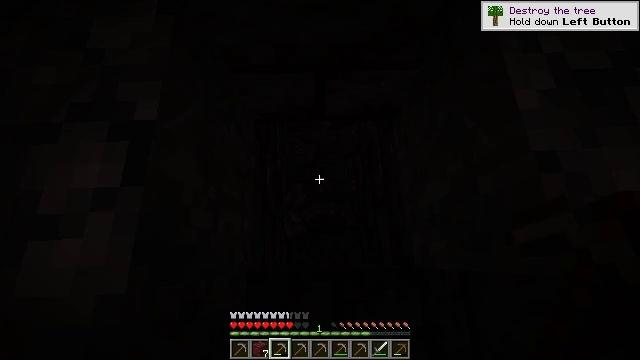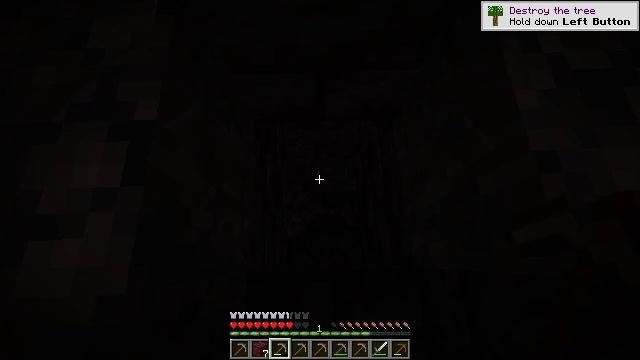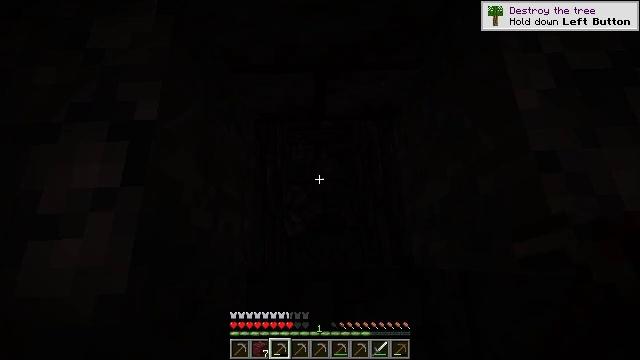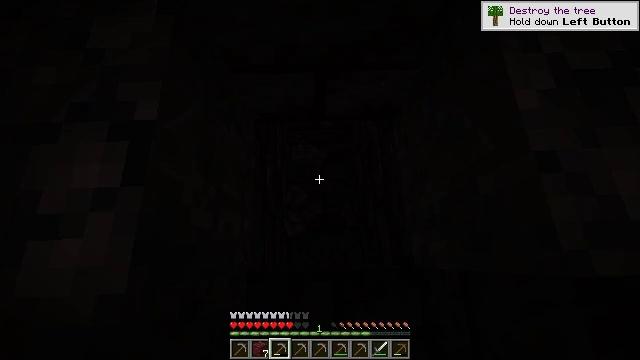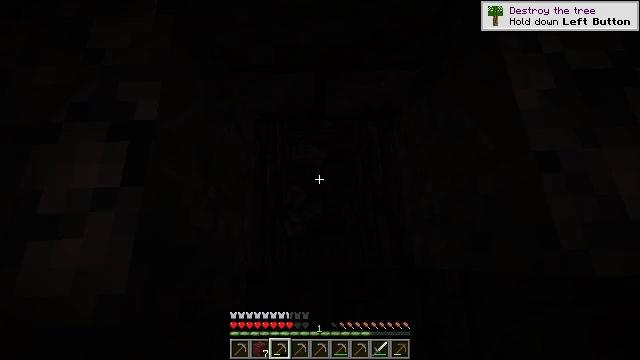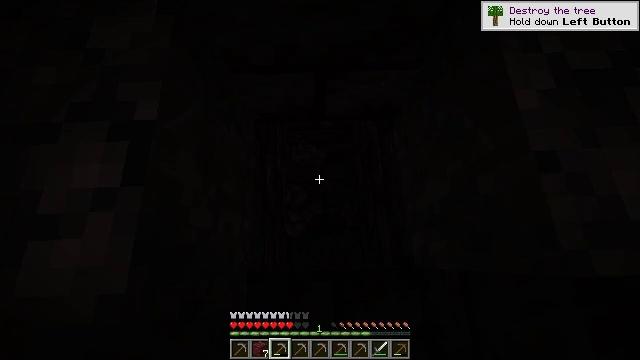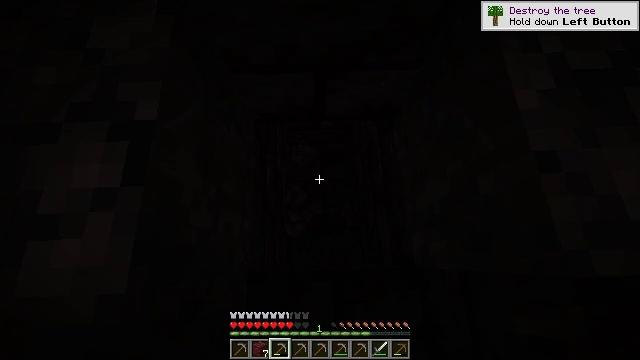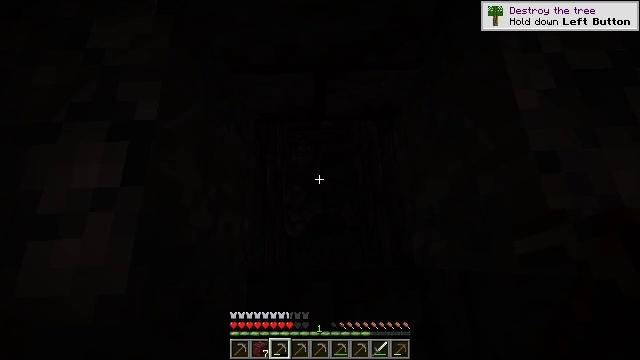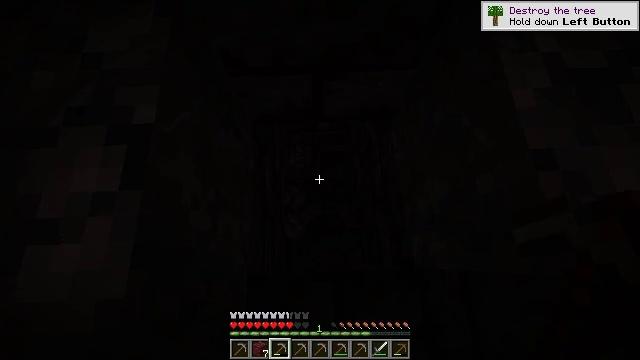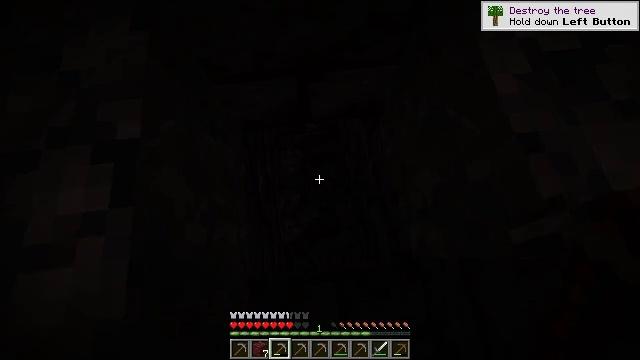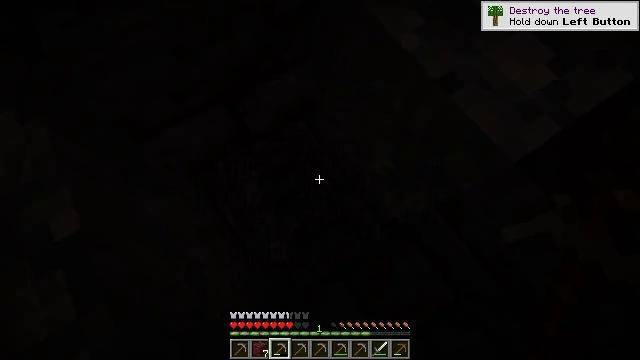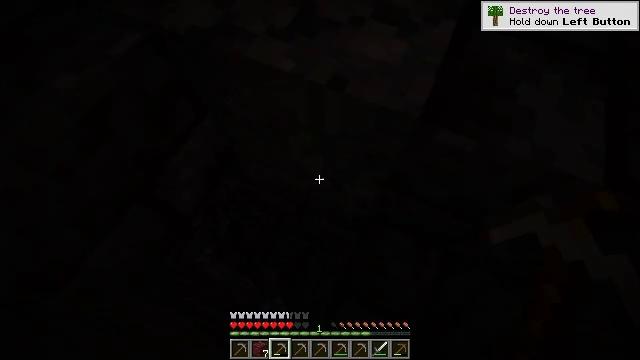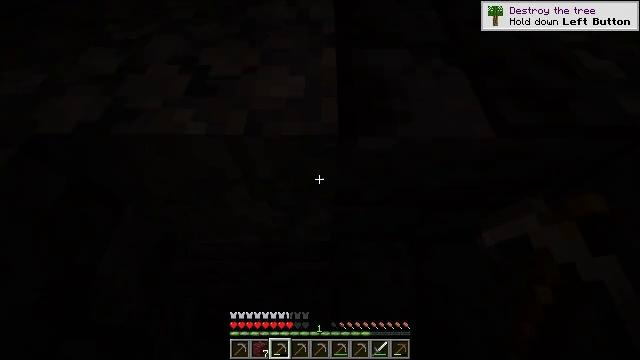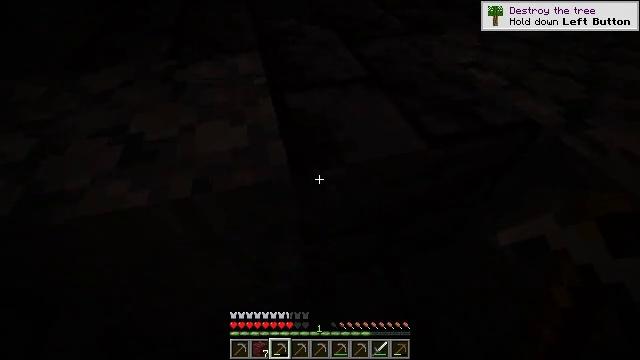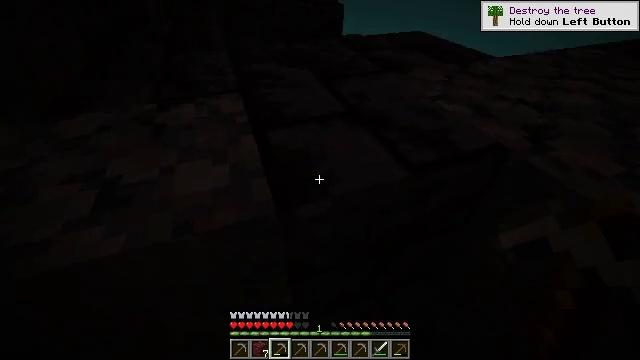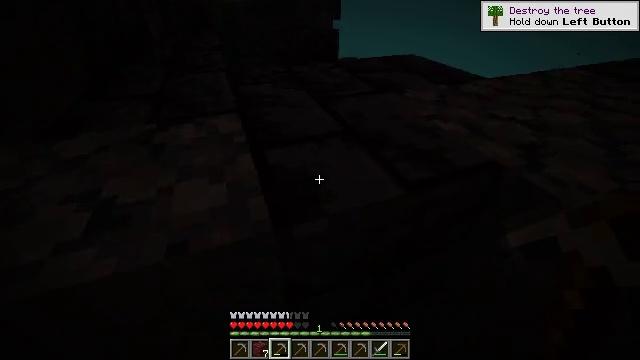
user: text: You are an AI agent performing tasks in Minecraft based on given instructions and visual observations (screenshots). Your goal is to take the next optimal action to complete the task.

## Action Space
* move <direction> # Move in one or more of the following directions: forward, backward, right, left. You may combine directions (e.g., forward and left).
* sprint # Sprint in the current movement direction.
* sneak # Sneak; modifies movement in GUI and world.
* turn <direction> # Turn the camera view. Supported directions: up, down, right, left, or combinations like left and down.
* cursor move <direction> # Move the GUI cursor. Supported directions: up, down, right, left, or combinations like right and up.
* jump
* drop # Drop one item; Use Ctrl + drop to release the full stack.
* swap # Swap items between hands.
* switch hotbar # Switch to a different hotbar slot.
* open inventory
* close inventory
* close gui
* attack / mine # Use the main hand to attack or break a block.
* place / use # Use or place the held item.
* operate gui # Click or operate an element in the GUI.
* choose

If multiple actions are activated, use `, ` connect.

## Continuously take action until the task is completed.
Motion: motion action
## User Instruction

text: Break the cracked polished blackstone bricks.
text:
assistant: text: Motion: attack / mine
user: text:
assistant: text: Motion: attack / mine
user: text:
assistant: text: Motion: attack / mine
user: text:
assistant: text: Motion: attack / mine
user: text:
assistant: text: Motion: attack / mine
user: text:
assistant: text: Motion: no_op
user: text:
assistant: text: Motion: no_op
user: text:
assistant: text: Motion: no_op
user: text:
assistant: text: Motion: turn right
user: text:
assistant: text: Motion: turn right
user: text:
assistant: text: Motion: turn right and up
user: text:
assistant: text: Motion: turn right and up
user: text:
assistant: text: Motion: turn right and up
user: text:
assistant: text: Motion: turn right and up
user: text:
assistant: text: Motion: turn up
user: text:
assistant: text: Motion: turn left and up
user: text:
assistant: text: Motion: turn left and up
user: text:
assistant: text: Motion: move forward, turn left and up
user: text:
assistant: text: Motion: move forward, turn left and up
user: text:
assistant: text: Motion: move forward, turn left and up, jump
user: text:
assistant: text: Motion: move forward, turn left and up, jump
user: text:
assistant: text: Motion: move forward, turn left and up, jump
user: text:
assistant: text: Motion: move forward, turn left and up, jump
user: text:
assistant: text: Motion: move forward, turn left
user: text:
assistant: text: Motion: move forward, turn left
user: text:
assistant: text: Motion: move forward, turn left
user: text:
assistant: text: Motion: move forward
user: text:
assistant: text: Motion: move forward
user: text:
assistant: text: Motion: move forward
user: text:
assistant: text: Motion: move forward, turn right